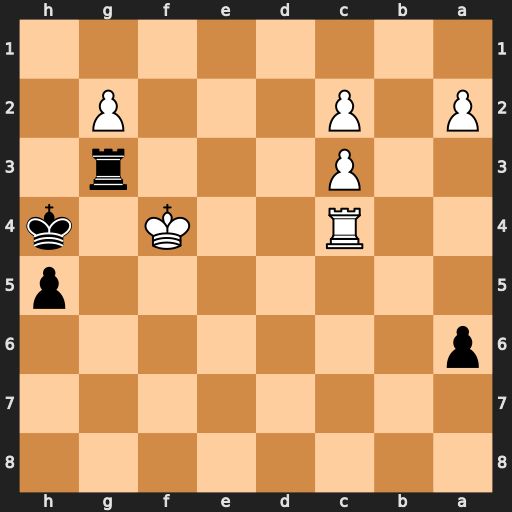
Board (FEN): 8/8/p7/7p/2R2K1k/2P3r1/P1P3P1/8
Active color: b
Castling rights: -
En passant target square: -
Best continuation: Rg4+ Kf3 Rxc4